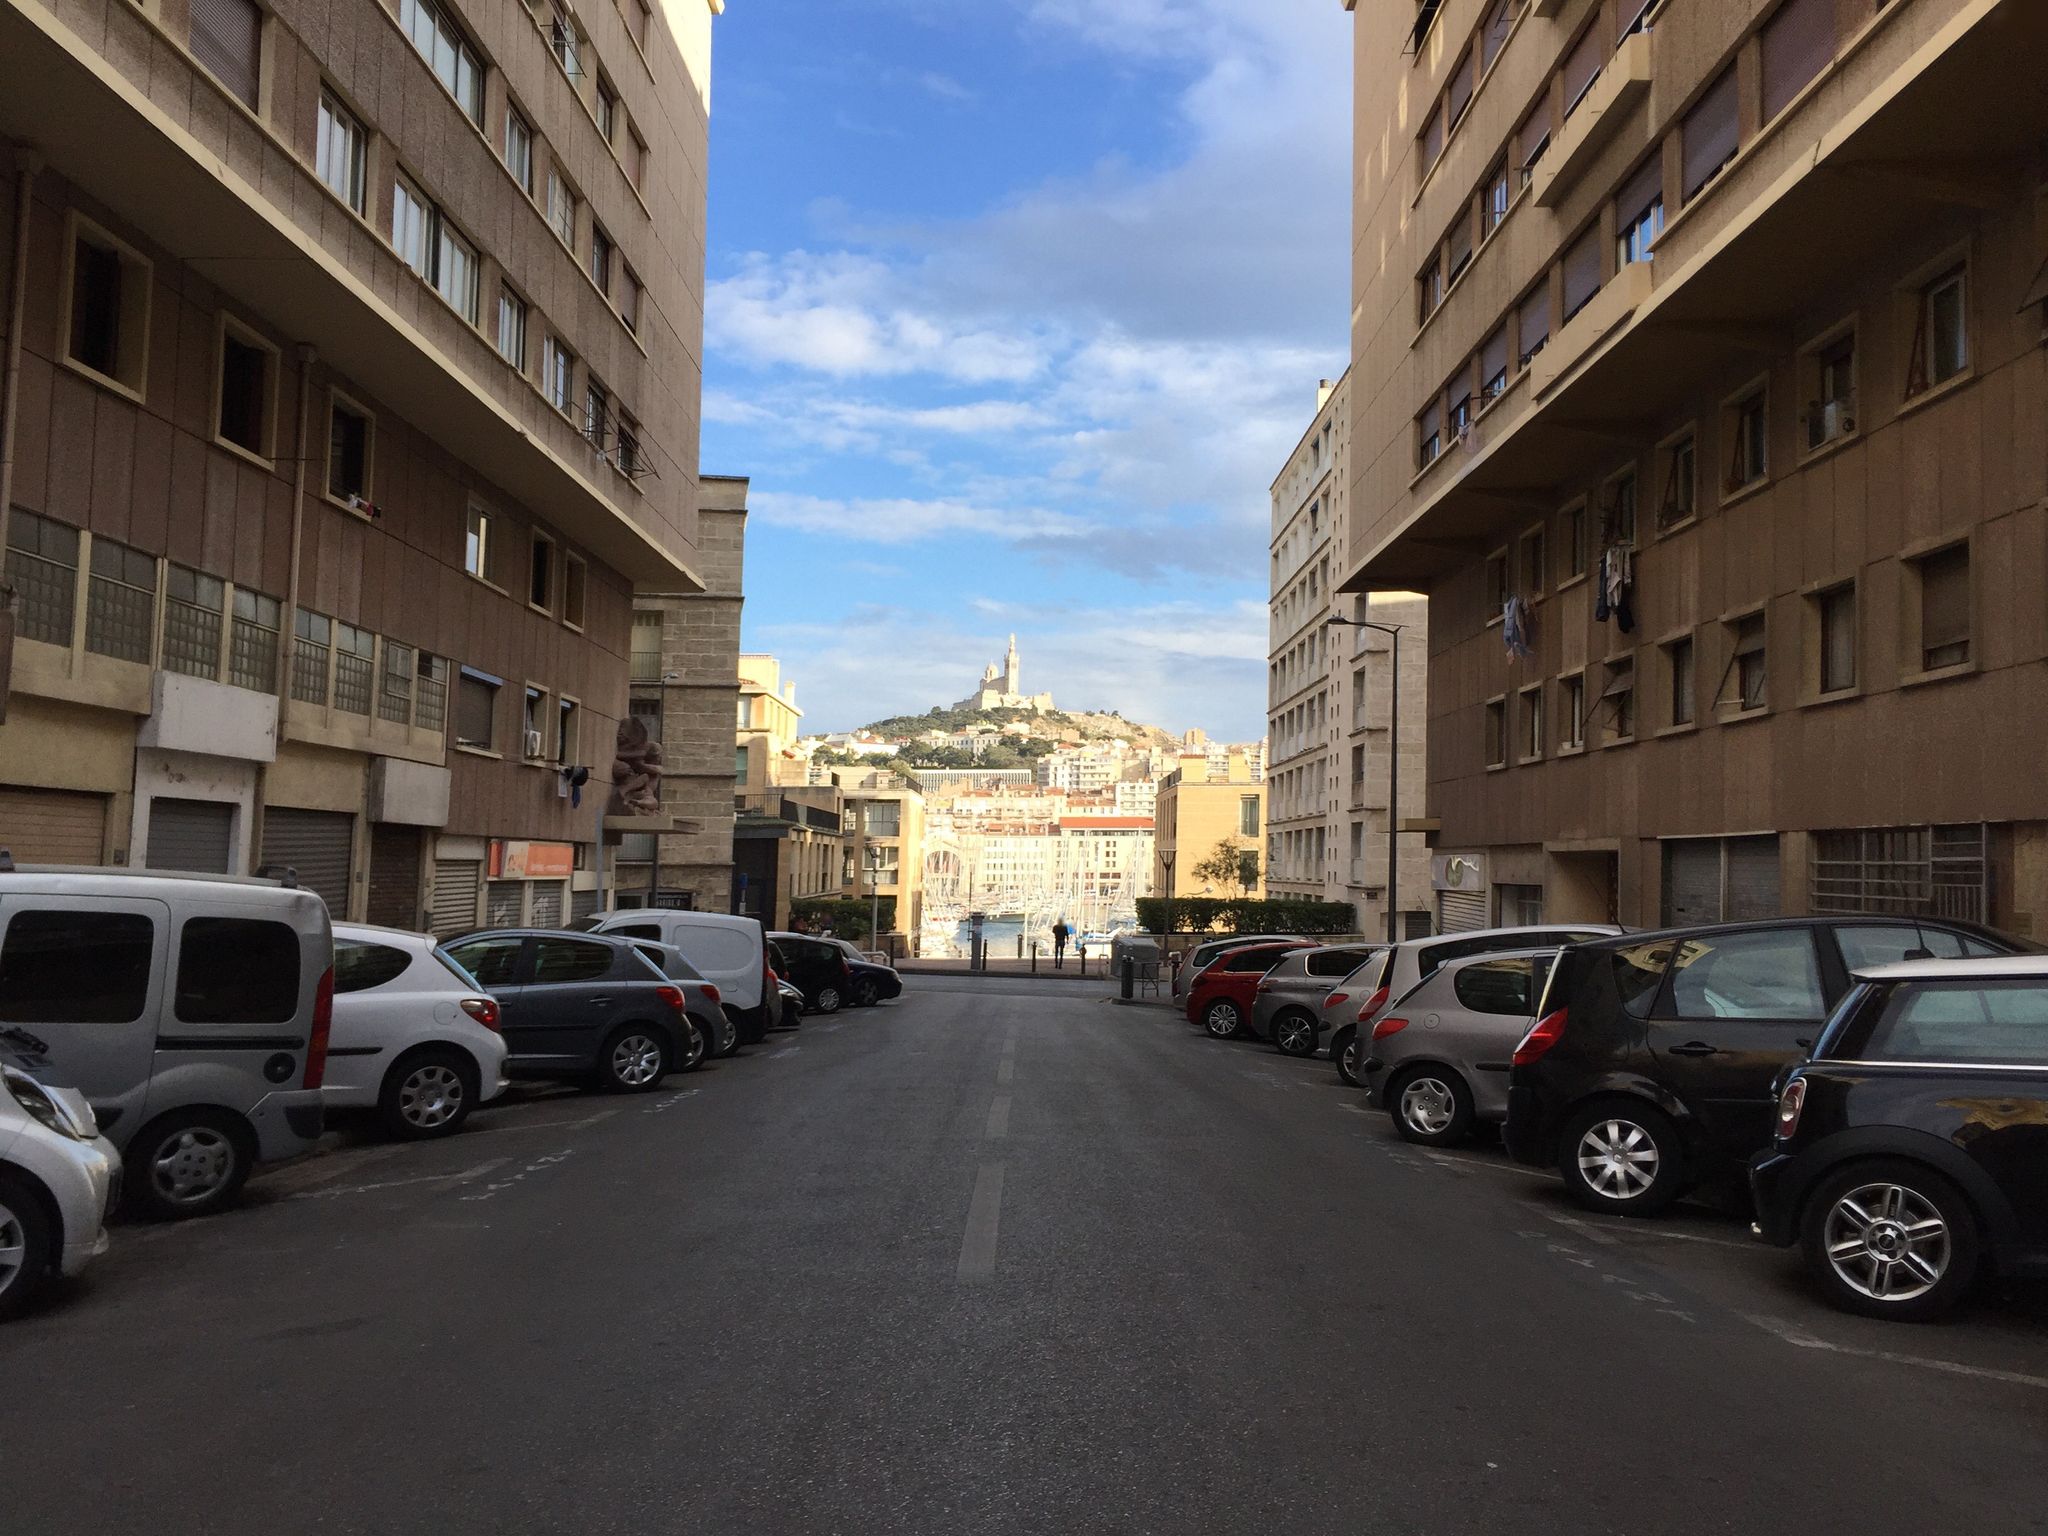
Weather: clear
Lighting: day
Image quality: good
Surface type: driving surface
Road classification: steps, residential, pedestrian
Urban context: urban centre
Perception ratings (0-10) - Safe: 8.7, Lively: 9.74, Beautiful: 7.36, Boring: 3.18, Depressing: 1.28, Wealthy: 7.84